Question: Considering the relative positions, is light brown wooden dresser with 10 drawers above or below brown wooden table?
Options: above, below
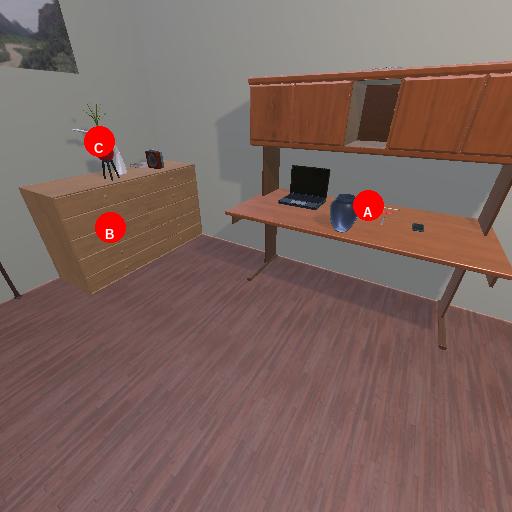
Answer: above